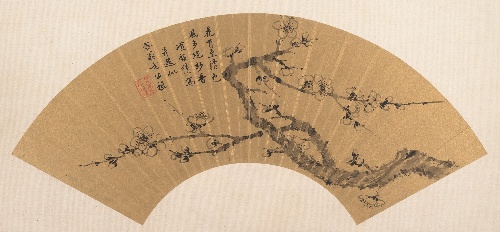
Title: 明/清   項聖謨   梅花   扇|Branch of Blossoming Plum
Artist: Xiang Shengmo
Artist bio: Chinese, 1597–1658
Object type: Folding fan mounted as an album leaf
Classification: Paintings
Medium: Folding fan mounted as an album leaf; ink on gold paper
Culture: China
Period: Ming dynasty (1368–1644)
Dimensions: 6 1/2 x 20 in. (16.5 x 50.8 cm)
Department: Asian Art
Credit line: John Stewart Kennedy Fund, 1913
Accession year: 1913
Repository: Metropolitan Museum of Art, New York, NY
Tags: Flowers